Question: I am trying to add space between the different options in a dropdown list on a search bar. Currently, all of the options lump together, so that choosing a specific option is impossible and the words are in indecipherable. You can see the code/example at <URL>
I've tried messing with a lot of features of the CSS, such as margins, positions, and even trying to adjust the '.ui-autocomplete li'. The CSS is here:
'''
input {
border: 0;
width: 500px;
height: 38px;
font-family: "Trebuchet MS", "Lucida Grande", "Lucida Sans Unicode", "Lucida Sans", Tahoma, sans-serif;
font-size:16pt;
}
.ui-menu-item {
font-family: "Trebuchet MS", "Lucida Grande", "Lucida Sans Unicode", "Lucida Sans", Tahoma, sans-serif;
font-size:16pt;
width: 500px;
height: 26px;
color: blue;
position: absolute;
border-color: #66b1ee;
-webkit-box-shadow: 0 0 2px rgba(85, 168, 236, 0.9);
-moz-box-shadow: 0 0 2px rgba(85, 168, 236, 0.9);
-ms-box-shadow: 0 0 2px rgba(85, 168, 236, 0.9);
-o-box-shadow: 0 0 2px rgba(85, 168, 236, 0.9);
box-shadow: 0 0 2px rgba(85, 168, 236, 0.9);
display: block;
border: 5px outset transparent;
top: 8px;
display: block;
}
'''
The searchbar HTML is as follows:
'''
<label for="tags"><form class="searchbox ui-widget" action=""><input id="tags" type="search" placeholder="Select a programming language." /></label></form>
'''
The Javascript is as follows:
'''
$(document).ready(function() {
var availableTags = [
"ActionScript",
"AppleScript",
"Asp",
"BASIC",
"C",
"C++",
"Clojure",
"COBOL",
"ColdFusion",
"Erlang",
"Fortran",
"Groovy",
"Haskell",
"Java",
"JavaScript",
"Lisp",
"Perl",
"PHP",
"Python",
"Ruby",
"Scala",
"Scheme"
];
$( "#tags" ).autocomplete({
source: availableTags
});
});
'''
Thus, I need to add spaces between the different dropdown options, similar to suggestions/dropdown given by Google as search suggestions.

Note: I'm using the jQuery ui library.
See the pen at <URL>
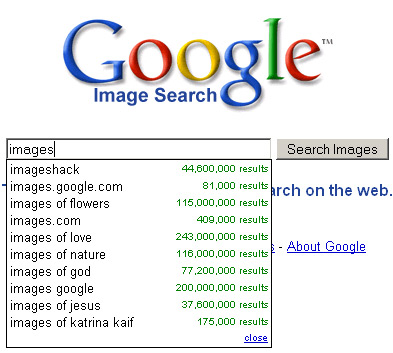
Answer: You need to remove 'position:absolute;' from '.ui-menu-item' to stop each menu item overlaying on top of the last.
## Demo CodePen
'''
.ui-menu-item {
font-family: "Trebuchet MS", "Lucida Grande", "Lucida Sans Unicode", "Lucida Sans", Tahoma, sans-serif;
font-size:16pt;
width: 500px;
height: 26px;
color: blue;
/* position: absolute; <----remove! */
border-color: #66b1ee;
-webkit-box-shadow: 0 0 2px rgba(85, 168, 236, 0.9);
-moz-box-shadow: 0 0 2px rgba(85, 168, 236, 0.9);
-ms-box-shadow: 0 0 2px rgba(85, 168, 236, 0.9);
-o-box-shadow: 0 0 2px rgba(85, 168, 236, 0.9);
box-shadow: 0 0 2px rgba(85, 168, 236, 0.9);
display: block;
border: 5px outset transparent;
top: 8px;
display: block;
}
'''